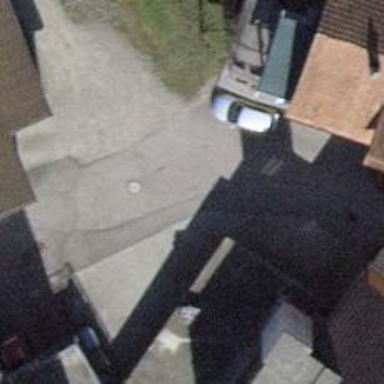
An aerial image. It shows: Smooth asphalt road in residential area.